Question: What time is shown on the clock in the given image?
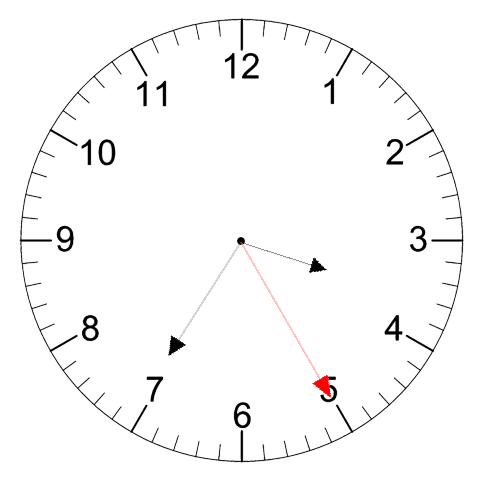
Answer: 03:35:25